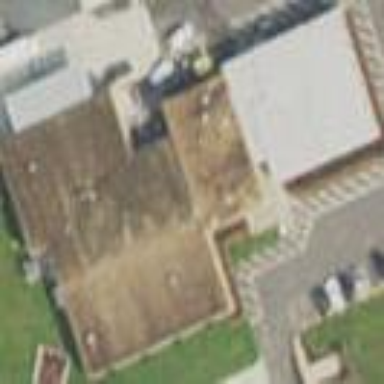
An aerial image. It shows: Building.